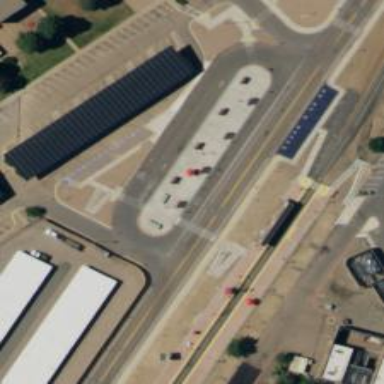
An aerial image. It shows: Bus station serving as public transport station.